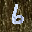
Label: 6